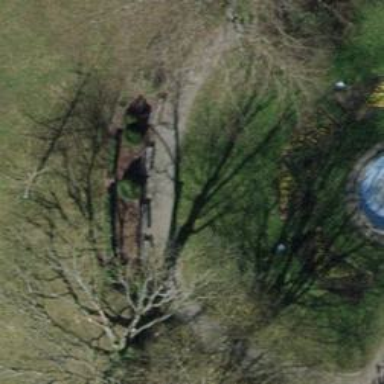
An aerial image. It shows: Brown bench in the vicinity.